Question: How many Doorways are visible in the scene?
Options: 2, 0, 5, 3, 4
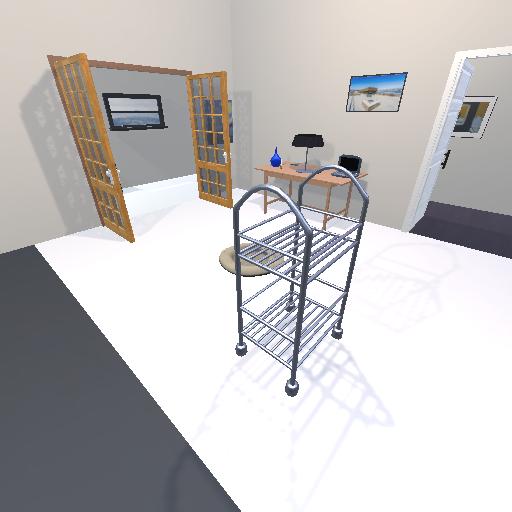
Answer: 2